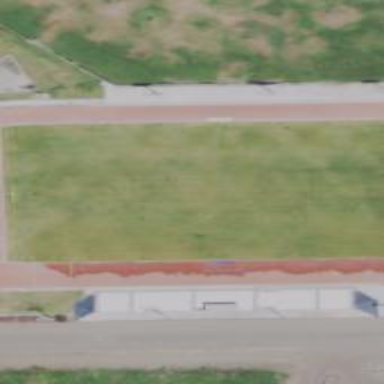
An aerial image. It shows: American football pitch.